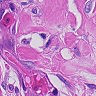
Metastatic tissue present: yes